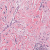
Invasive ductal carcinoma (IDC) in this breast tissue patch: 1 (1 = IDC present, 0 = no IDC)